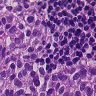
Metastatic tissue present: yes